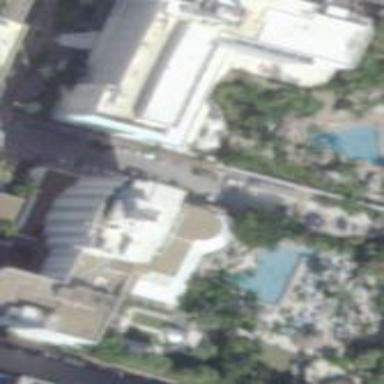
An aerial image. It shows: Hotel building.